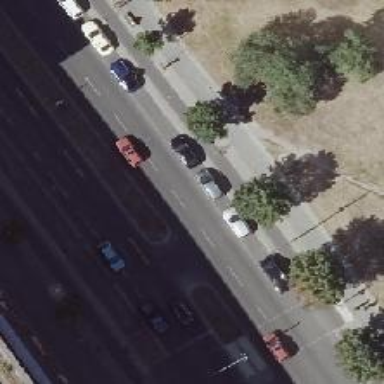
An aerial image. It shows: Secondary road with two lanes separated by track. There is lane for parking on the right side of the road. The surface of the cycleway on the right side is asphalt.